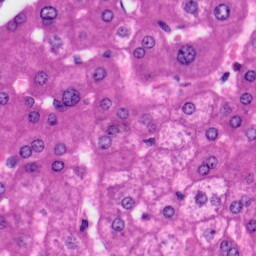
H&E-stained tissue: Liver